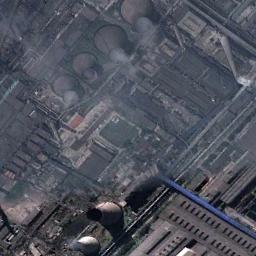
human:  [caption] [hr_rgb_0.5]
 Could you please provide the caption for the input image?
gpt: The thermal power station is on the bare land next to some buildings .

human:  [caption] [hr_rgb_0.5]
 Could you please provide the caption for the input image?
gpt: There are plant and machinery in the thermal power station  There are six cooling towers and five are steaming .

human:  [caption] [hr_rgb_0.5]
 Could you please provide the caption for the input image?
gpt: There are two thermal power stations and rows of storage tanks .

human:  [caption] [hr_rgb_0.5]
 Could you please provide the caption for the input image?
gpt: Many buildings of different shapes and sizes are beside the thermal power station .

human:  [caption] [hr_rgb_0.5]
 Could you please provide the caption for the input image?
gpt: There are many buildings and several chimneys on the thermal power station .